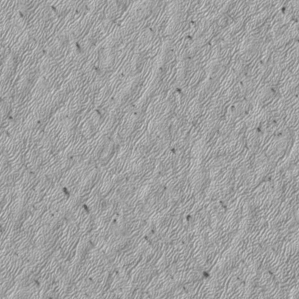
Label: frost